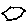
Label: hexagon